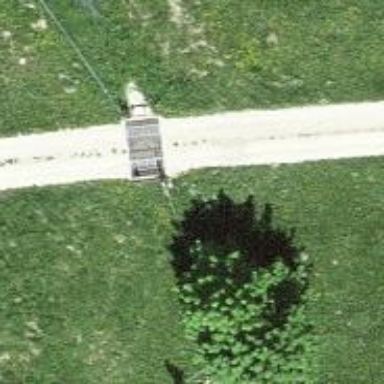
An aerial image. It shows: Cattle grid.